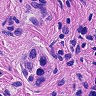
Metastatic tissue present: yes